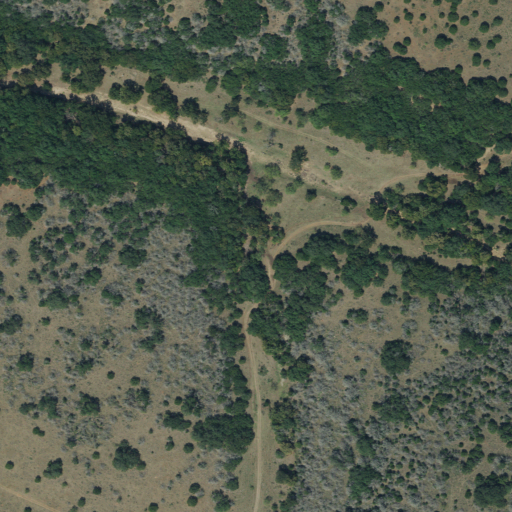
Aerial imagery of valley in Texas named Windmill Hollow containing evergreen forest and shrub